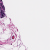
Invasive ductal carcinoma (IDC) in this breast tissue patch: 0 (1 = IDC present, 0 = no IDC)